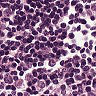
Metastatic tissue present: yes